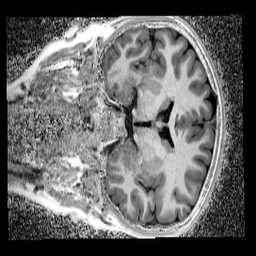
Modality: UNIT1_denoised
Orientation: coronal
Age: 11
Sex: male
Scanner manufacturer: siemens
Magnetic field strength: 3 T
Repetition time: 4 s
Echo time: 0.00299 s